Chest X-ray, PA view. Patient: 42 years old, sex F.
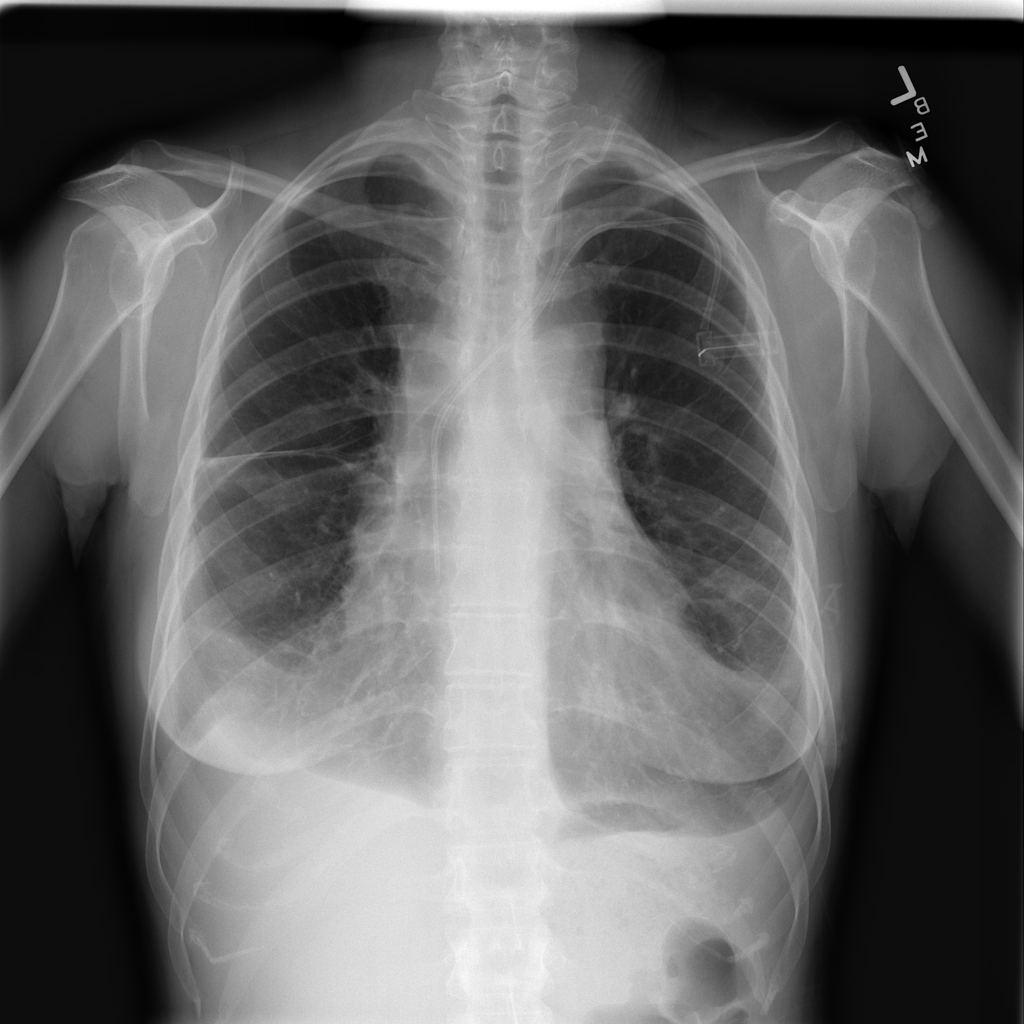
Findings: No Finding